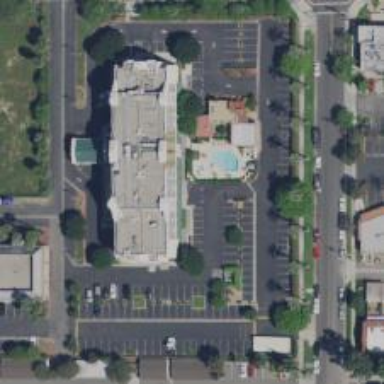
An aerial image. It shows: Parking space.